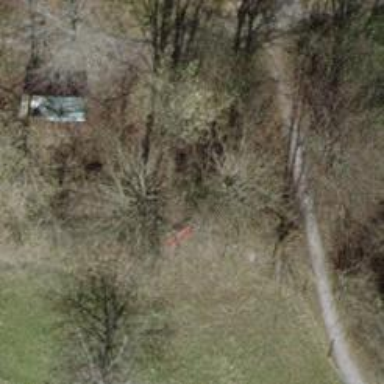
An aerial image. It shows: Bench.